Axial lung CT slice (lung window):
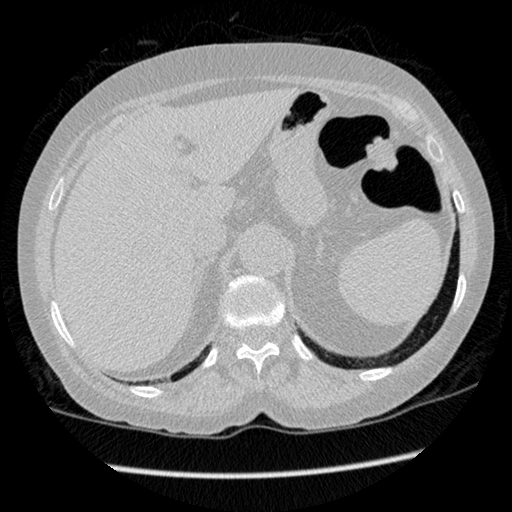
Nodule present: no